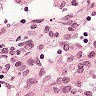
Metastatic tissue present: no